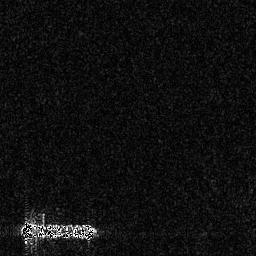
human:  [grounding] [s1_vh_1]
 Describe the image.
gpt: In the satellite image, there is  <ref>1 large ship </ref> <box>[[6, 84, 37, 94, 0]]</box> located at bottom left.